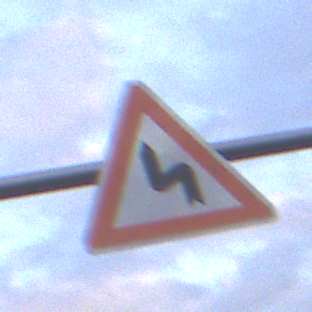
Verkehrszeichen: DoppelkurveZunaechstLinks
Umgebung: Outdoor, Nature
Tageszeit: SunriseSunset
Wetter: PartlyCloudy
Licht: Natural
Jahreszeit: NotSpecified
Kontrast: LowContrast